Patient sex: M
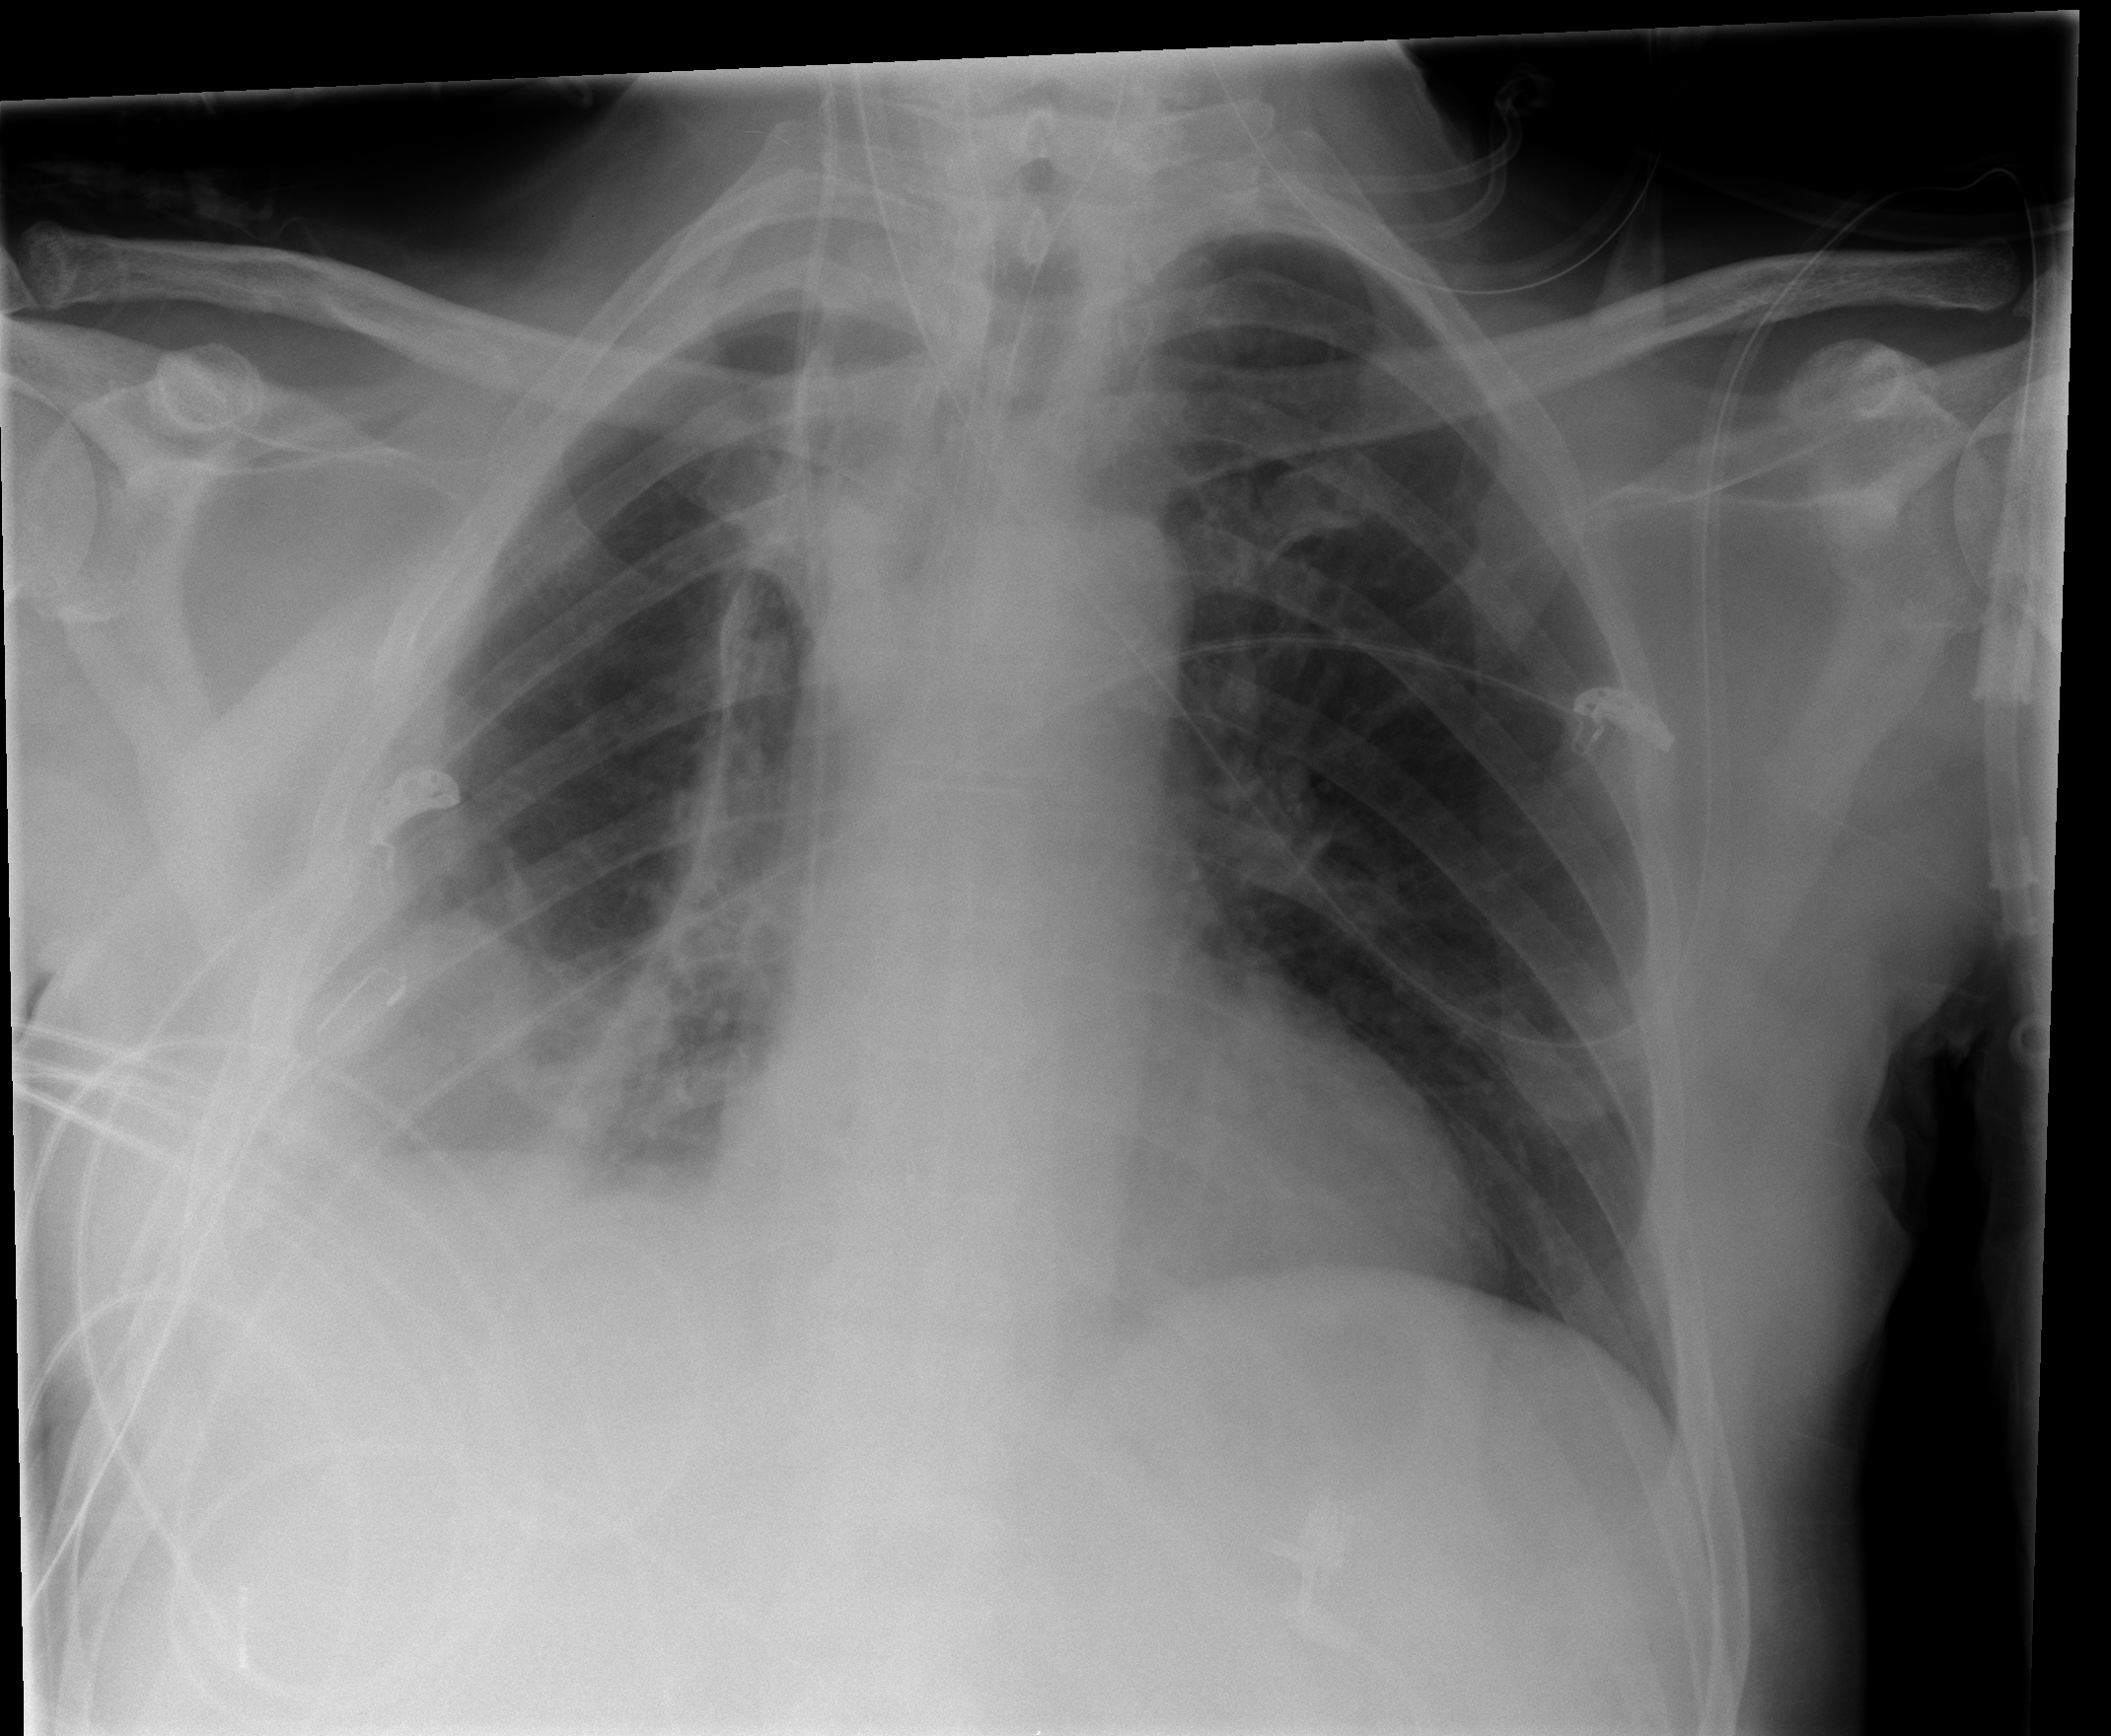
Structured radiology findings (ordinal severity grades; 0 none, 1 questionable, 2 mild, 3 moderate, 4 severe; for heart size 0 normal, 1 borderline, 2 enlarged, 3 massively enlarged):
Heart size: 1
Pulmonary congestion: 0
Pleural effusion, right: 2
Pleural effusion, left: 0
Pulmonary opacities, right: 2
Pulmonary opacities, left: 0
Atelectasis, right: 2
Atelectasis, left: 0